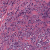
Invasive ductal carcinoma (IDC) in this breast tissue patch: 1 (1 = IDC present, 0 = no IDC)